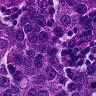
Metastatic tissue present: yes